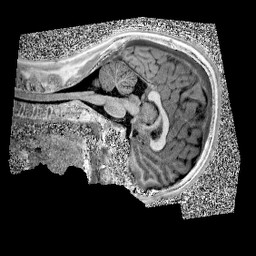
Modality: UNIT1
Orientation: sagittal
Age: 12
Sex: male
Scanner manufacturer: siemens
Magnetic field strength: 3 T
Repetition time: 4 s
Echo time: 0.00299 s